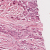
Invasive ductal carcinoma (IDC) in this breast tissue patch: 1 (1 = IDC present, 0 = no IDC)